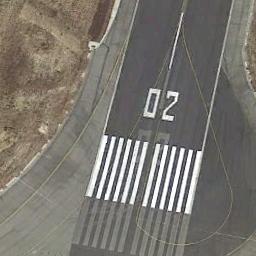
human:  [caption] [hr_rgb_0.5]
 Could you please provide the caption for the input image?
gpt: The runway is marked with white Numbers .

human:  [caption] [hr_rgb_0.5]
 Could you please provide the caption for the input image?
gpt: The runway is on the bare land .

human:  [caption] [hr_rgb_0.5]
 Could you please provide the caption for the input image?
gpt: Next to the runway is brown bare ground with white '02' and short-line signs on the runway .

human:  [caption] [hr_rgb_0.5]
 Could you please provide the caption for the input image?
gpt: The runway has a threshold marking and the designation marking is 02 .

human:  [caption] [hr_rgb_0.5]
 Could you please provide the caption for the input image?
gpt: The runway is marked with white lines and numbers .